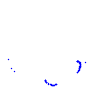
Particle: kaon